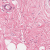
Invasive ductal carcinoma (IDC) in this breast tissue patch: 0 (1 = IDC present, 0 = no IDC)